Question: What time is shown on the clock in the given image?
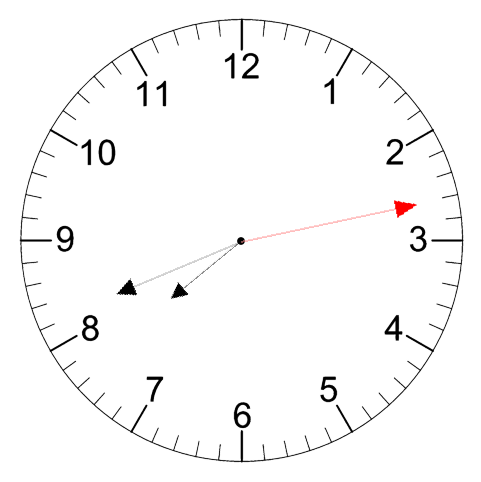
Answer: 07:41:13